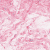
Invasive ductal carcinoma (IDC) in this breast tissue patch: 0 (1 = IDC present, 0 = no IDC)